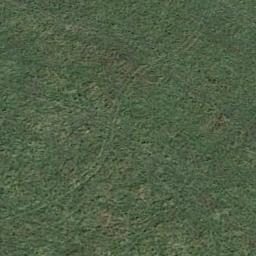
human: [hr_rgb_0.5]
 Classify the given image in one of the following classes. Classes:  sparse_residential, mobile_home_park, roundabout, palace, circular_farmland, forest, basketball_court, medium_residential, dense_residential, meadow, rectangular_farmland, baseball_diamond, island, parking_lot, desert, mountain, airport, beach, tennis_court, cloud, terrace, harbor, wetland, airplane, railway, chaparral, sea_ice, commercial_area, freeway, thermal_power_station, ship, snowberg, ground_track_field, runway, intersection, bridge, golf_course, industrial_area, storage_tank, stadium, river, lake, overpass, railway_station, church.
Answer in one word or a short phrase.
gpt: meadow